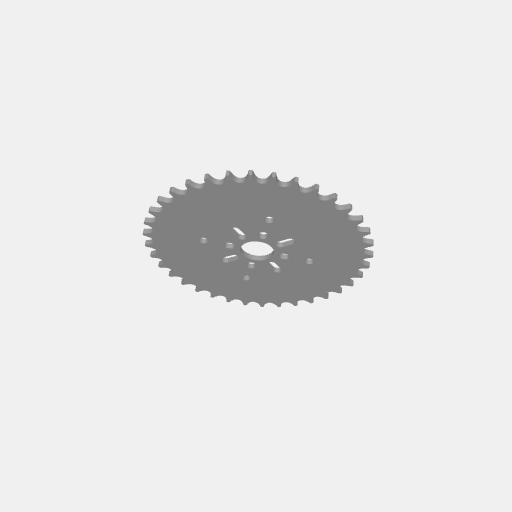
Part: HubMountAcetalSprocket36T